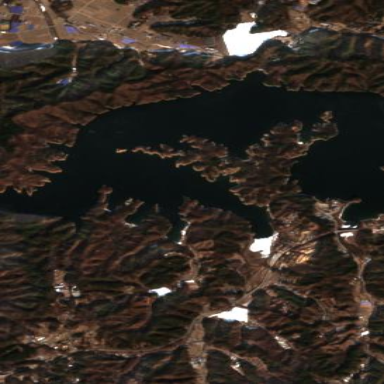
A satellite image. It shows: Reservoir of natural water.